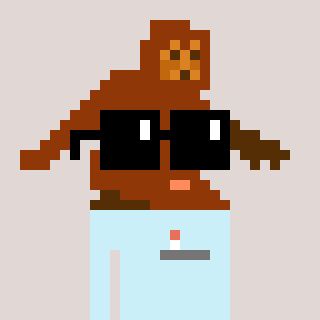
a pixel art character with square black sunglasses, a bigfoot-shaped head and a cold-colored body on a warm background